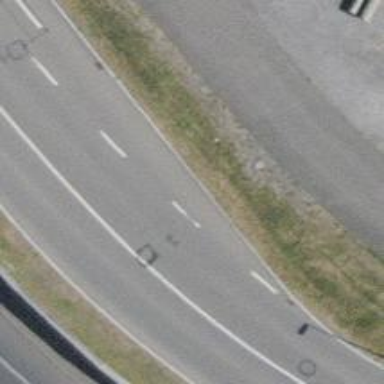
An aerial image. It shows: Unclassified road with asphalt surface.